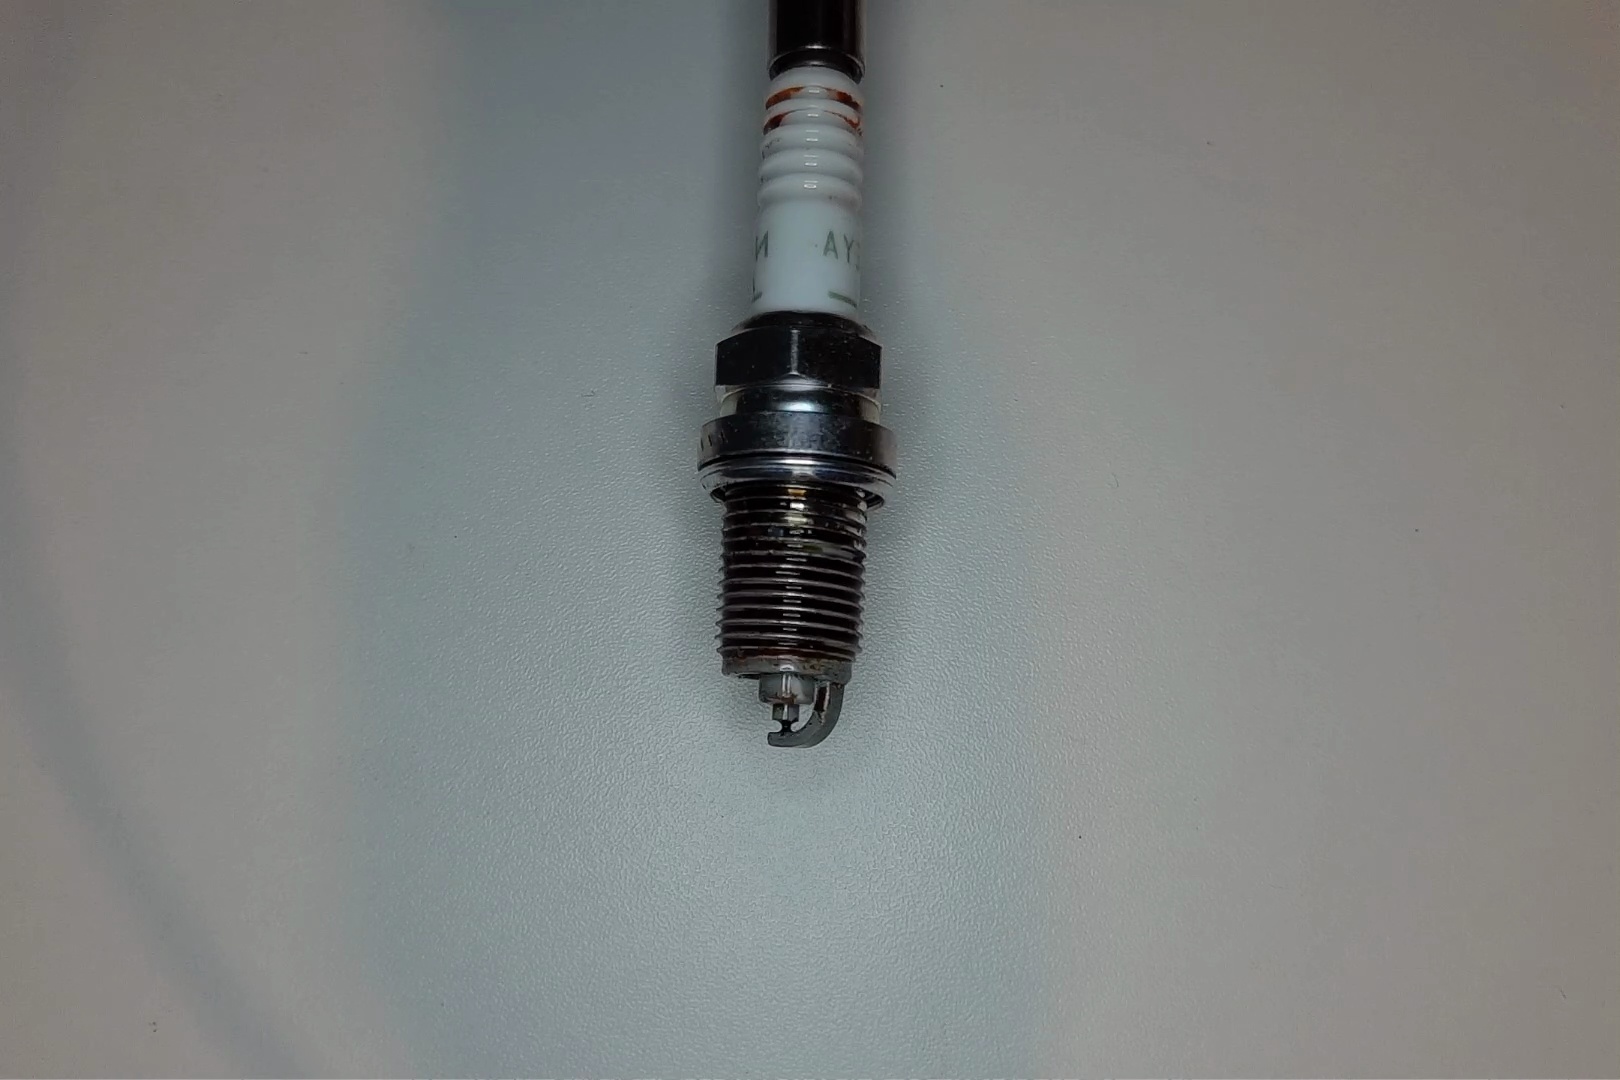
Label: anomaly